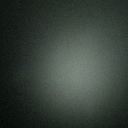
Screen state: off